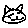
Label: cat